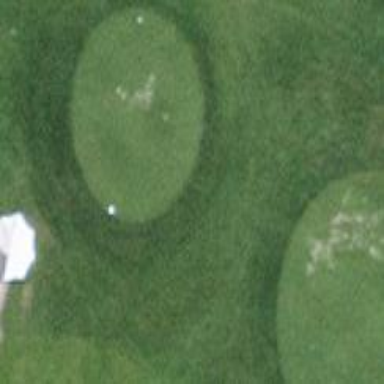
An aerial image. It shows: Golf tee on grassy land.